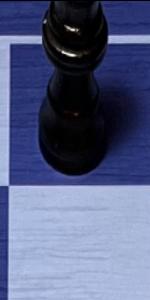
Label: Empty